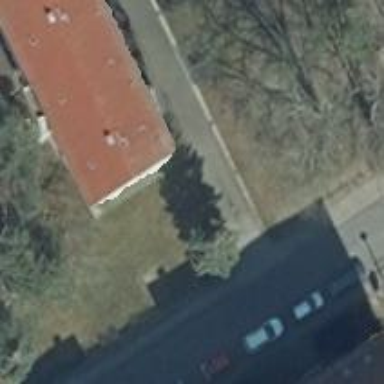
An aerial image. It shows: Gabled roofed apartment building with brown roof.